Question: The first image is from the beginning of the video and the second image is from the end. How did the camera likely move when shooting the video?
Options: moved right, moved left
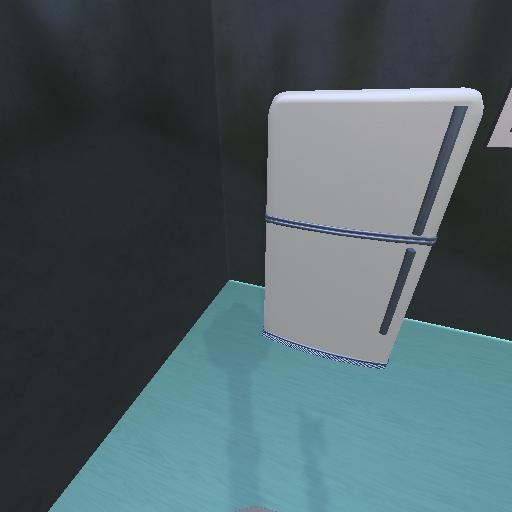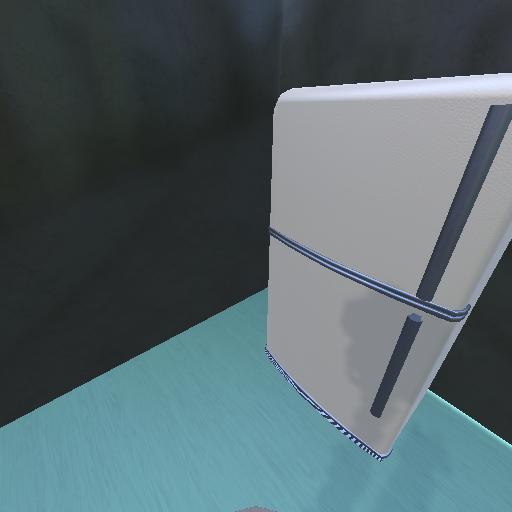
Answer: moved right